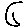
Label: moon